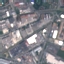
Label: Industrial